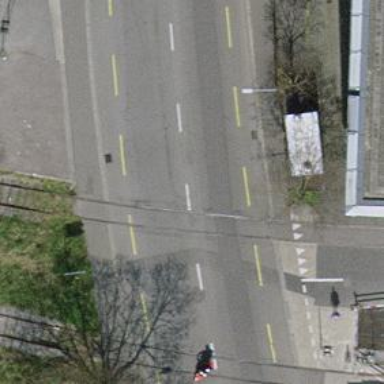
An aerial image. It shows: Tertiary road with advisory cycle lane on asphalt surface.